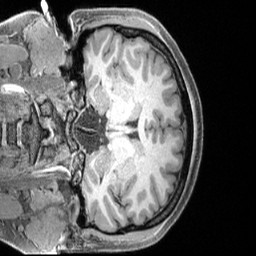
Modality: T1w
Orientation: coronal
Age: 23
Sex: female
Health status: healthy
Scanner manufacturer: siemens
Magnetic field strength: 3 T
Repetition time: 2.4 s
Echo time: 0.00222 s